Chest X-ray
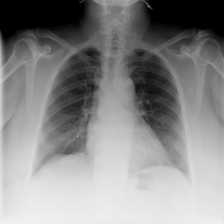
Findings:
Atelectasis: negative
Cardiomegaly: negative
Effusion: negative
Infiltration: positive
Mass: negative
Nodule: negative
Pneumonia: negative
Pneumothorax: negative
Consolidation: negative
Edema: negative
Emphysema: negative
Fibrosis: negative
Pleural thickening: negative
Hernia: negative